Question: Can anyone help me fix this exception? The Results coming up but still getting the error. There are four other classes connected to it.

'''
public class CreateLoans {
public static void main(String[] args) {
Scanner s = new Scanner(System.in);
int num;
int term;
int choice;
String name;
double amount;
Loan[] w = new Loan[5];
for (int i = 0; i < 1; i++) {
System.out.println("Choose Loan Type: 1 Business Loan 2 Personal Loan");
choice = s.nextInt();
if (choice == 1) {
System.out.print("Enter Loan Number: ");
num = s.nextInt();
System.out.print("Enter Last Name: ");
s.nextLine();
name = s.nextLine();
System.out.print("Enter Loan Amount: ");
amount = s.nextDouble();
System.out.print("Enter Number of Terms: ");
term = s.nextInt();
w[i] = new BusinessLoan(num, name, amount, term);
} else if (choice == 2) {
System.out.print("Enter Loan Number: ");
num = s.nextInt();
System.out.print("Enter Last Name: ");
s.nextLine();
name = s.nextLine();
System.out.print("Enter Loan Amount: ");
amount = s.nextDouble();
System.out.print("Enter Number of Terms: ");
term = s.nextInt();
w[i] = new PersonalLoan(num, name, amount, term);
} else {
System.out.println("Error, Please Enter 1 Or 2");
}
}
for (int i = 0; i < w.length; i++) {
System.out.println(w[i].toString());
}
}
}
'''
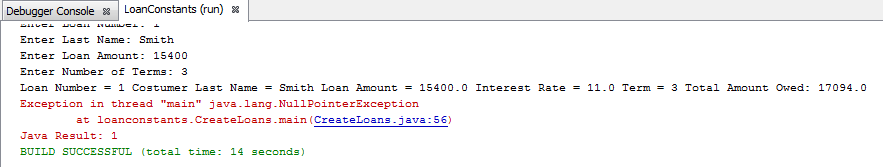
Answer: Not sure what do you want to do: you have only one object created since your for loop is:
'''
for (int i = 0; i < 1; i++) {// the code inside this loop only execute one time
...
}
'''
But you have five elements in your array 'Loan[] w = new Loan[5];'
sure when the second loop:
'''
for (int i = 0; i < w.length; i++) {
System.out.println(w[i].toString());
}
'''
when i comes to 1, the w<URL>
Quick fix should be change 'for (int i = 0; i < 1; i++)' to 'for (int i = 0; i < w.length; i++)' and make sure 'choice = s.nextInt();' you are entering only is '1' or '2', or there still will be a null value in the middle of 'w' array